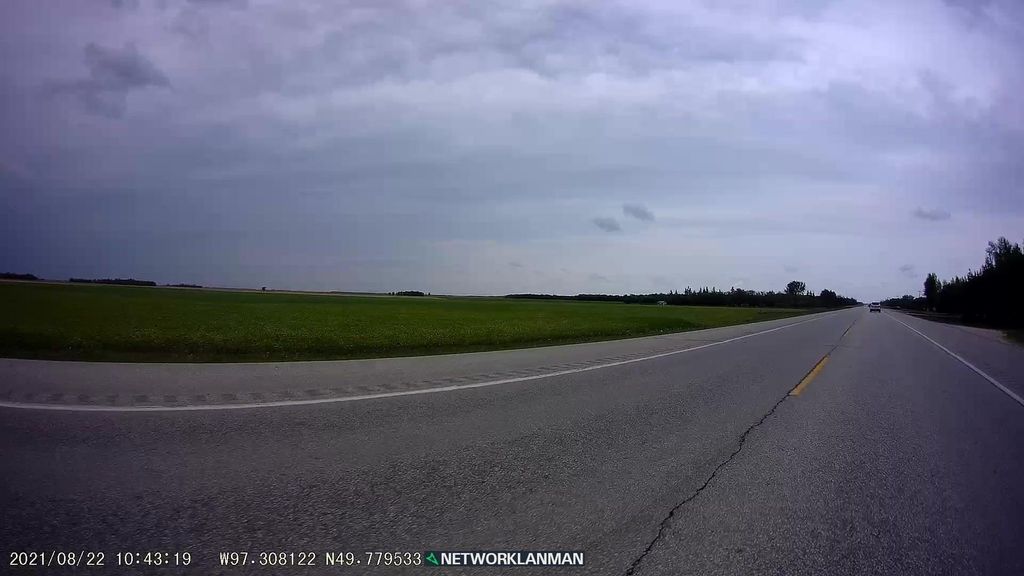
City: winnipeg